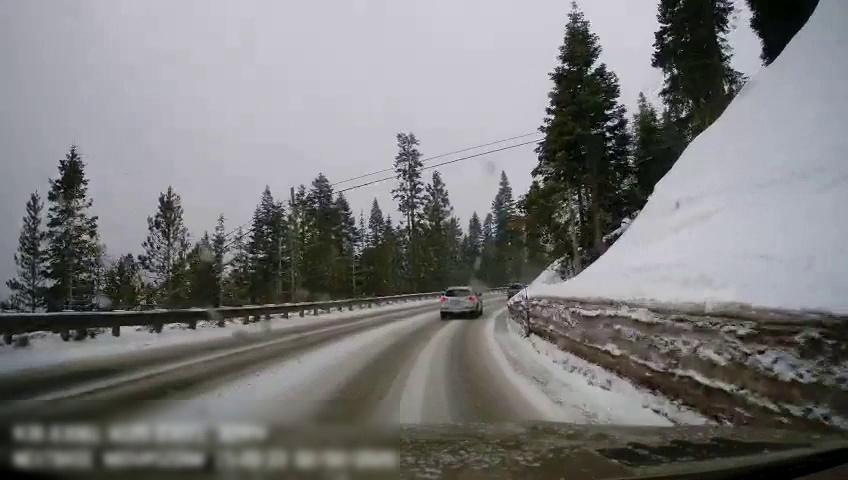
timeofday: Day
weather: Snowy
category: Drivable Space
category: Vehicles | SUV
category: Vehicles | Car